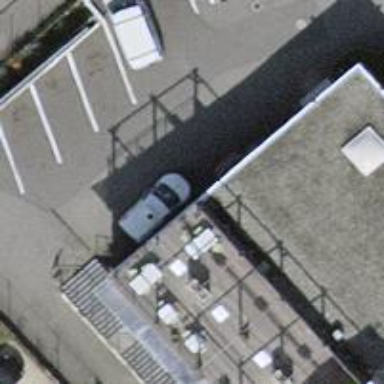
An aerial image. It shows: Restaurant.